Question: is there a simple way to find overlapping circles (each with one point in the middle and the same radius) in Java?
For example, if I have a dataset and I have those points
'''
Point1 (3|3)
Point2 (4|2)
r = 1
'''
So I will have it like this:

How can I check in Java, whether those two points are overlapping?
Best and thank you in advance!
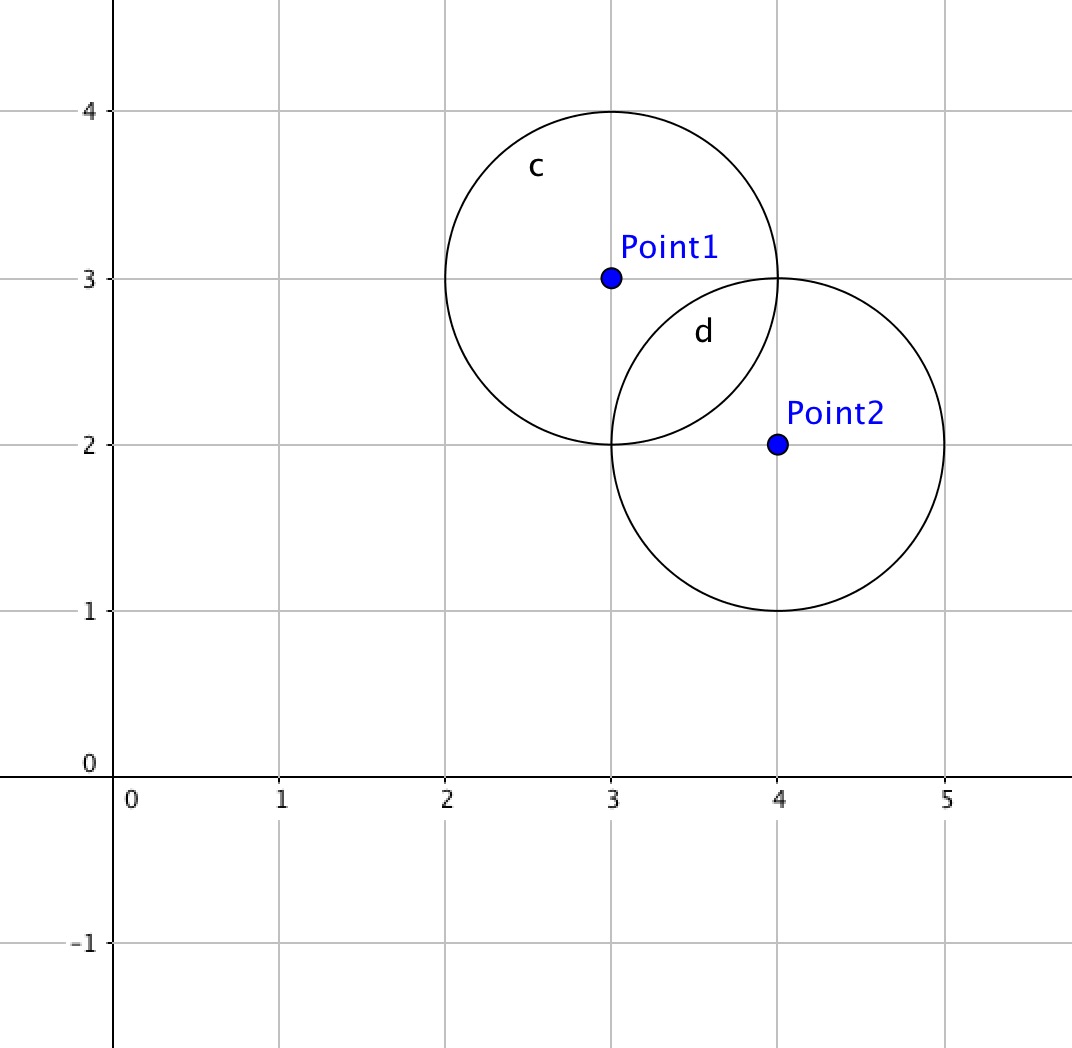
Answer: The circles overlap if the distance between the centers is less than the sum of the radii:
'''
public static boolean checkOverlap(Circle c1, Circle c2) {
return Math.hypot(c1.x - c2.x, c1.y - c2.y) < c1.r + c2.r;
}
'''
If you have many circles and are looking for pairwise overlaps, you might be able to use a <URL>.